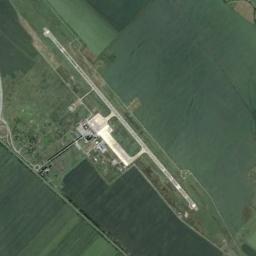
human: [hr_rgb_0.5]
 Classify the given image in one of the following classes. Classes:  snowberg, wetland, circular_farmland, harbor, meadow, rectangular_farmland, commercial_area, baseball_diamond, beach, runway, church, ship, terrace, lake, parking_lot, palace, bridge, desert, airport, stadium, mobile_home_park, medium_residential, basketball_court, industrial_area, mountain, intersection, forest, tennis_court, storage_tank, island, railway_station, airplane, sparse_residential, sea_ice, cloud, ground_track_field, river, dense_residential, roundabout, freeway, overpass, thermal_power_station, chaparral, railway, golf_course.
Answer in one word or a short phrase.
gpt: airport